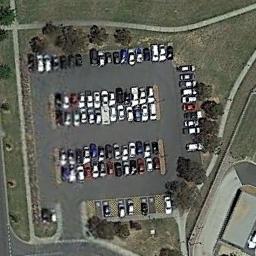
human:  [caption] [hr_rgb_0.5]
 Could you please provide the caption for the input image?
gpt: Three rows of cars were parked in the parking lot .

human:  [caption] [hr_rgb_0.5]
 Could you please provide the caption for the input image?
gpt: The parking lot with some cars arranged neatly in lines is surrounded by a lawn .

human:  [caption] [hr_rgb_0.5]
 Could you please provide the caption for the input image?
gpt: There are many different colored cars in the parking lot .

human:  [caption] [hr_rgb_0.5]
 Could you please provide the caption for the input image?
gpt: The parking lot is full of cars next to the grass .

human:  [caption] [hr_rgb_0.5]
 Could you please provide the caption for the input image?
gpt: There are green meadows around the parking lot .